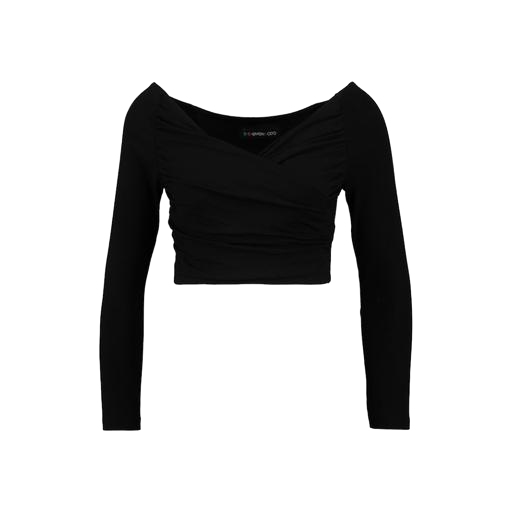
black long sleeved crop top, black long-sleeve crop top, black long-sleeved wrap top, white background